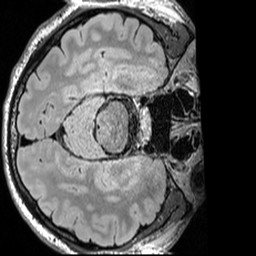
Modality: FLAIR
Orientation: axial
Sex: male